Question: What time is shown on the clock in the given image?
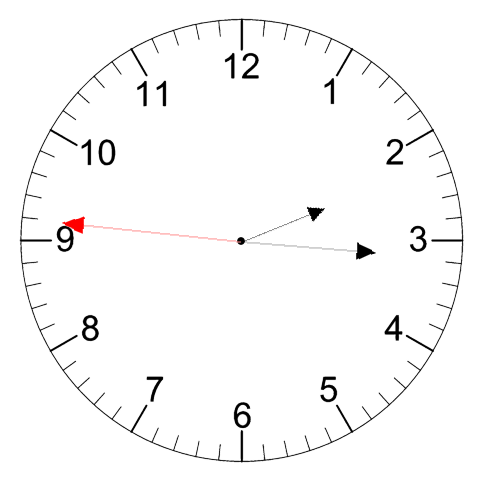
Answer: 02:15:46